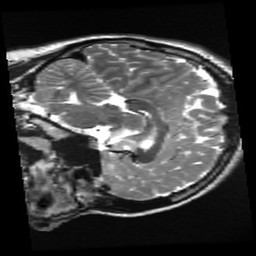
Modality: T2w
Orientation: sagittal
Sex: female
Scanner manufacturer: ge
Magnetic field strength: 3 T
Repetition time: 5 s
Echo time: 0.1017 s